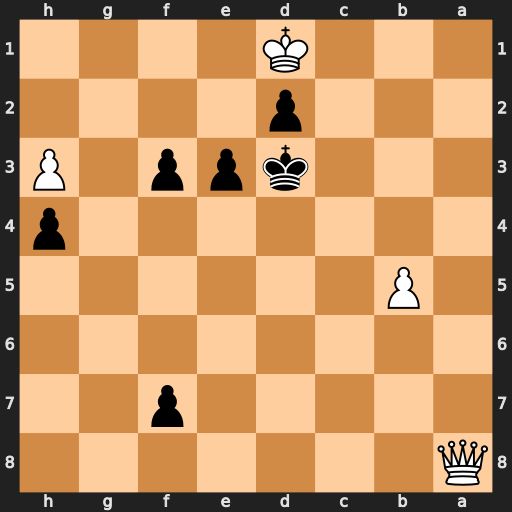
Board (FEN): Q7/5p2/8/1P6/7p/3kpp1P/3p4/3K4
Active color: b
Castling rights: -
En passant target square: -
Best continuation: e2#